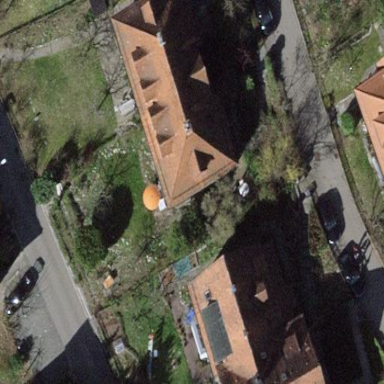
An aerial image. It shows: Building with hipped roof.